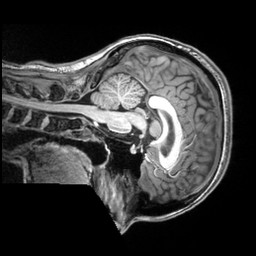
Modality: T1w
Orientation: sagittal
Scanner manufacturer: siemens
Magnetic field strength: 3 T
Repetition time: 2.5 s
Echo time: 0.00343 s